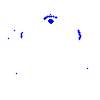
Particle: pion